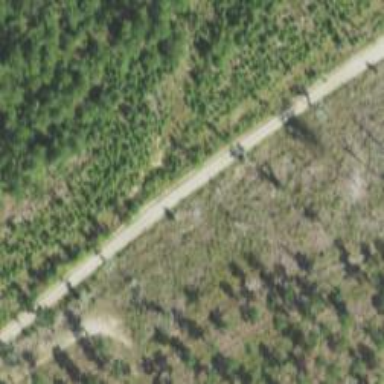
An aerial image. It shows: Well-maintained track road of grade 1.